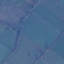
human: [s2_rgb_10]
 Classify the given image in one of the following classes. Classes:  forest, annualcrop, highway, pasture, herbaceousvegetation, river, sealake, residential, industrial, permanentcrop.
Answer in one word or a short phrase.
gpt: Pasture